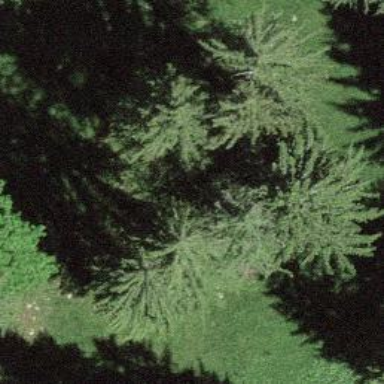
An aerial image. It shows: Serene woodland landscape.